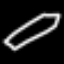
Label: pencil